Interaction volume radius: 5 \u00c5
Interaction volume height: 20 \u00c5
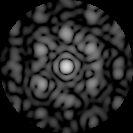
Disorder parameter: 0.5511